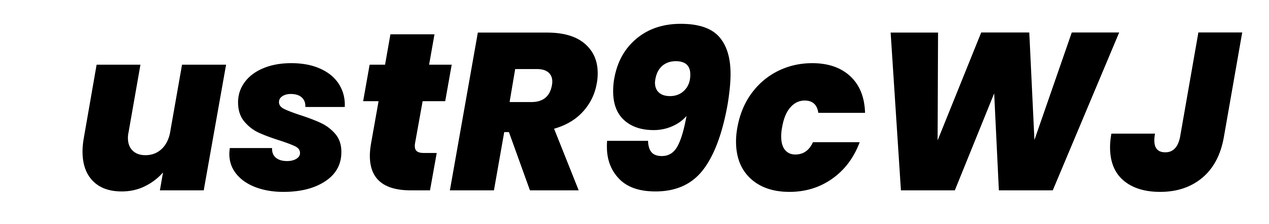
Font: Poppins-ExtraBoldItalic